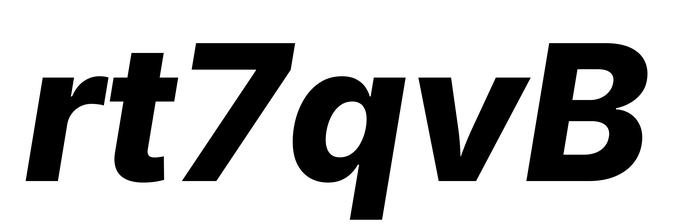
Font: Inter-Italic_ExtraBold_Italic